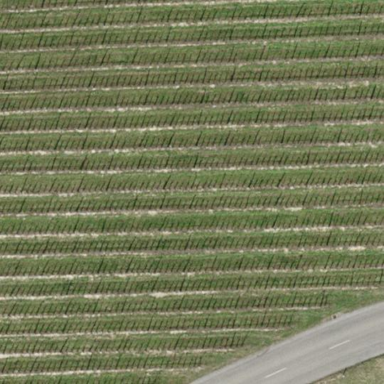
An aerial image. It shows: Vineyard.